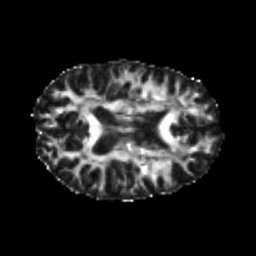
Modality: FA
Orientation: axial
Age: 24
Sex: female
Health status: healthy
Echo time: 0.074 s